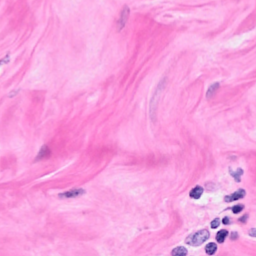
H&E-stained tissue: Breast